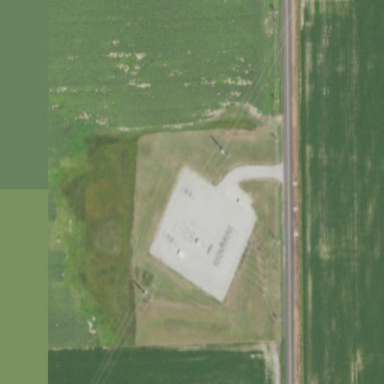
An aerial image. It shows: Fence surrounds transmission level power substation.